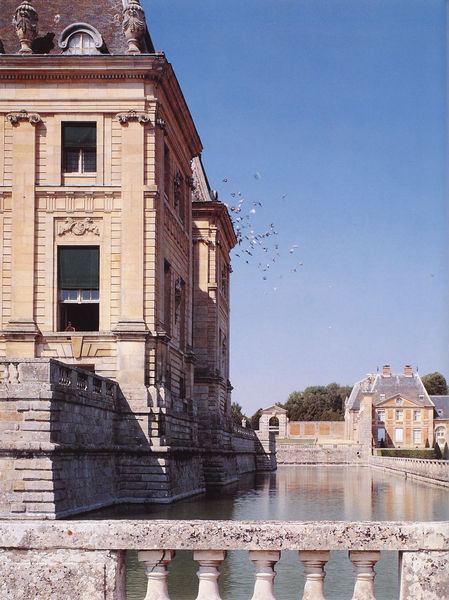
Titel: Vaux-le-Vicomte
Künstler: Louis Le Vau
Standort: Melun (EU - F)
Schlagwörter: blau, himmel, wasser, bäume, ocker, see, stadt, fenster, marmor, orange, pfeiler, säulen, anlage, dach, gebäude, haus, schloss, beige, wand, architektur, barock, stein, taube, vögel, brücke, renaissance, fassade, mauer, pilaster, geländer, foto, burg, palast, tauben, sims, risalit, voluten, residenz, graben, etagen, wasserschloss, burggraben, luke, dachluke, rustizierung, fundament, bossierung, unterbau, wassergraben, kollosal, fotot, bamberg, 1750, 1700, taben, grabem